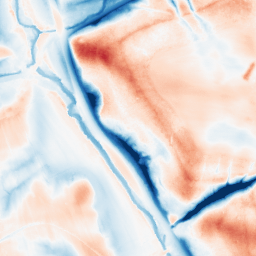
Category: edge_preserving
Decomposition family: guided
Decomposition parameters: radius: 16
eps: 0.1
Upsampling method: quintic
Upsampling parameters: scale: 8
Upsampling scale: 8